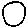
Label: circle